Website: apple
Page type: customer-info-address
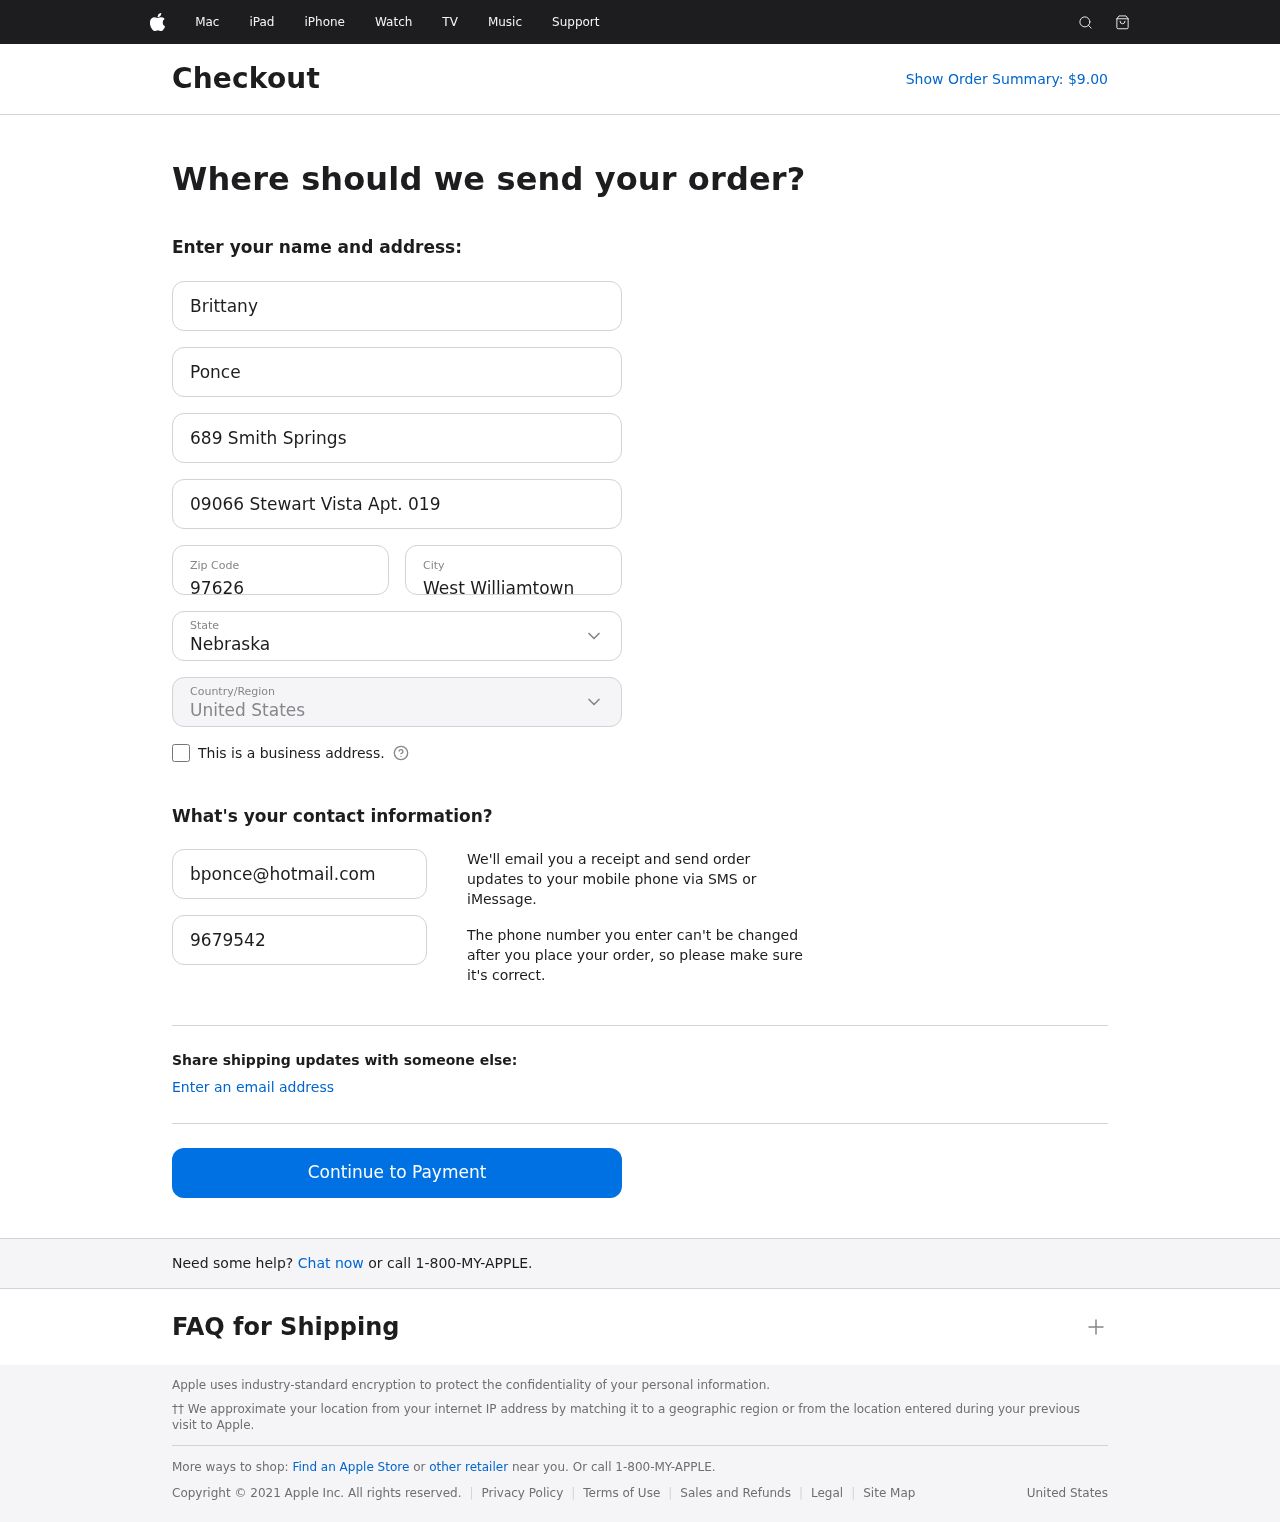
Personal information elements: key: PII_CITY
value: West Williamtown
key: PII_COUNTRY
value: United States
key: PII_EMAIL
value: bponce@hotmail.com
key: PII_FIRSTNAME
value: Brittany
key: PII_LASTNAME
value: Ponce
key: PII_PHONE
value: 9679542079
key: PII_POSTCODE
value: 97626
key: PII_STATE
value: Nebraska
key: PII_STREET
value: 689 Smith Springs
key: PII_STREET2
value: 09066 Stewart Vista Apt. 019
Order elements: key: ORDER_TOTAL
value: Show Order Summary: $9.00